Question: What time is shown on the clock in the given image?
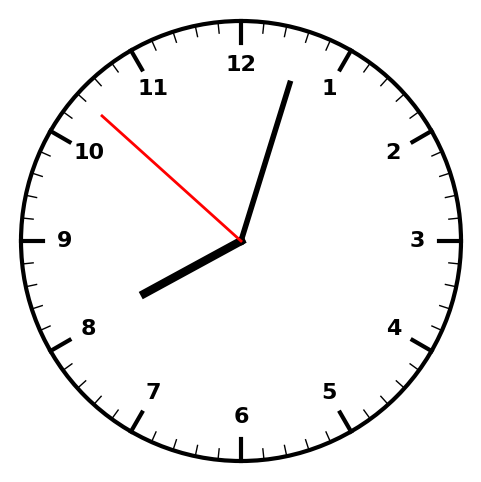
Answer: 08:02:52